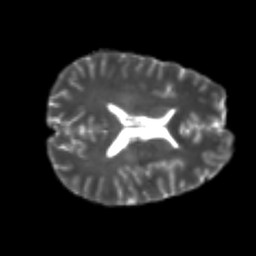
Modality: T2w
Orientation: axial
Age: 26
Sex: male
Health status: healthy
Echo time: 0.074 s